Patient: sex M, age 47
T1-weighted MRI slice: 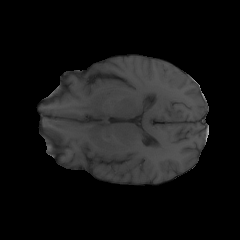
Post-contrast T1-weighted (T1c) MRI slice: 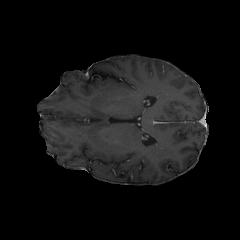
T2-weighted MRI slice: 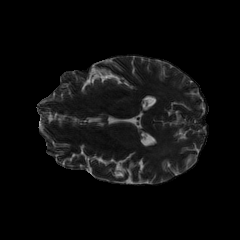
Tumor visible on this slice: no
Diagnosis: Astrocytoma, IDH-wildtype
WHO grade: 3